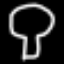
Label: mushroom